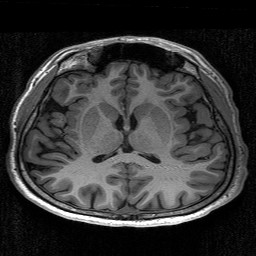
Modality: T1w
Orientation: coronal